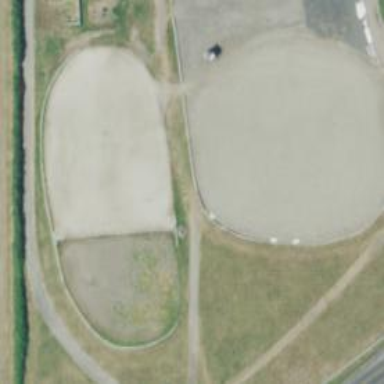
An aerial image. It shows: Equestrian pitch for leisure land activities.